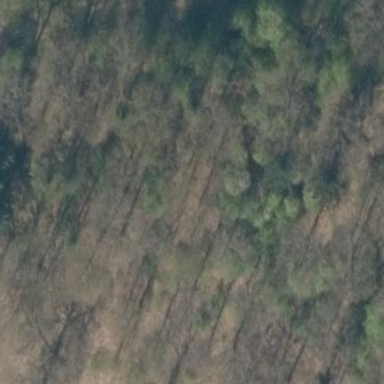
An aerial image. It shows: Forest area.